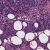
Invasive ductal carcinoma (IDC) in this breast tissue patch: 0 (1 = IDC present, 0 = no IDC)